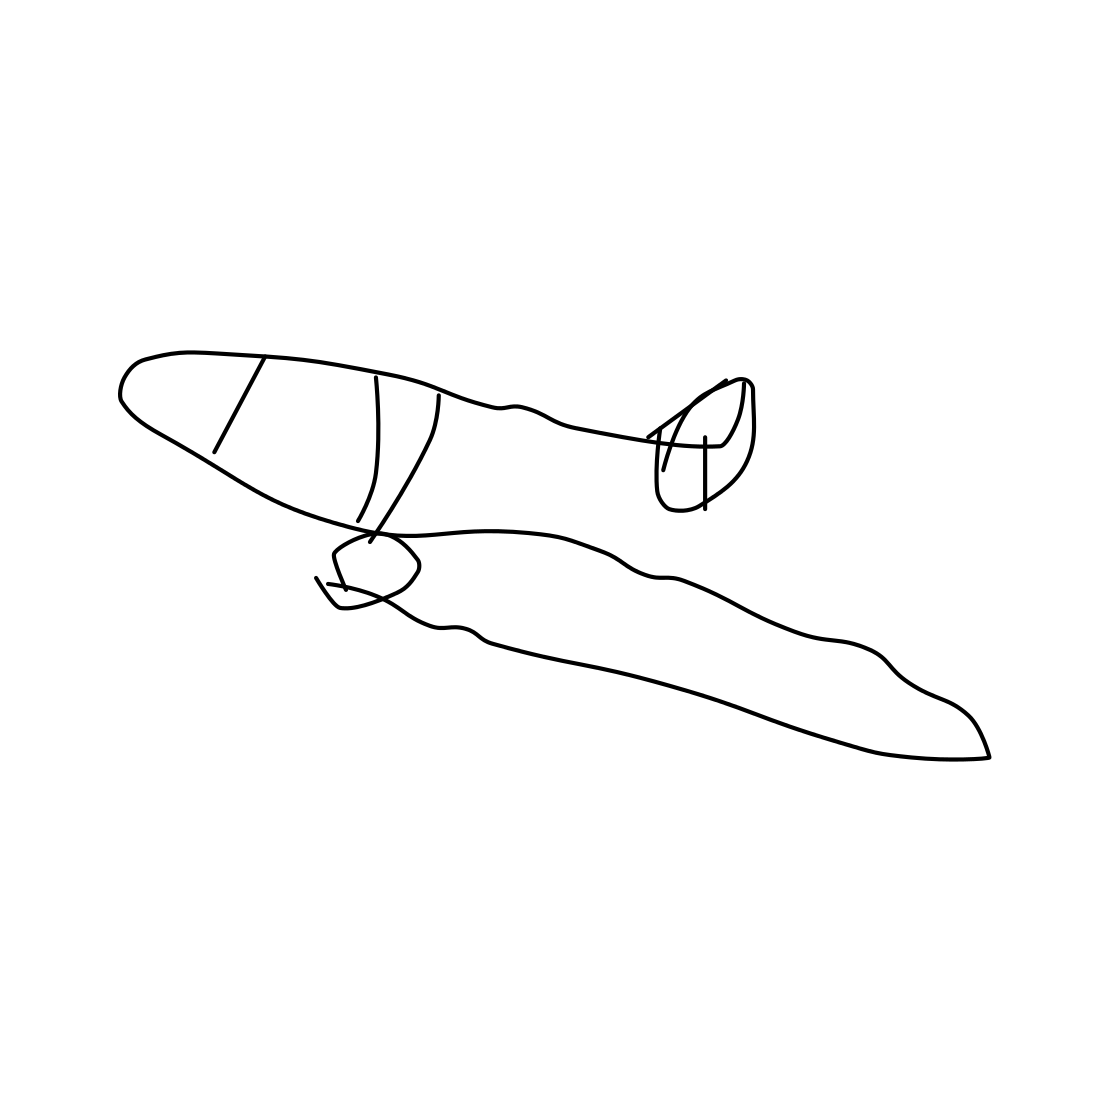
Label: trombone